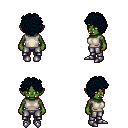
a pixel art fantasy rpg character, female body template, orc, green skin, white sleeveless shirt, metal pants, raven curly afro hairstyle, metal boots, four views (front, back, left, right), 2x2 character sprite sheet, small pixel art, hard edges, no anti-aliasing